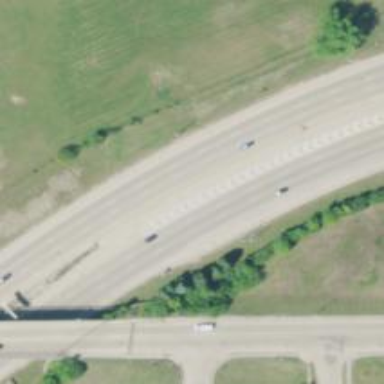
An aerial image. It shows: Trunk link highway.